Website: apple
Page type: payment
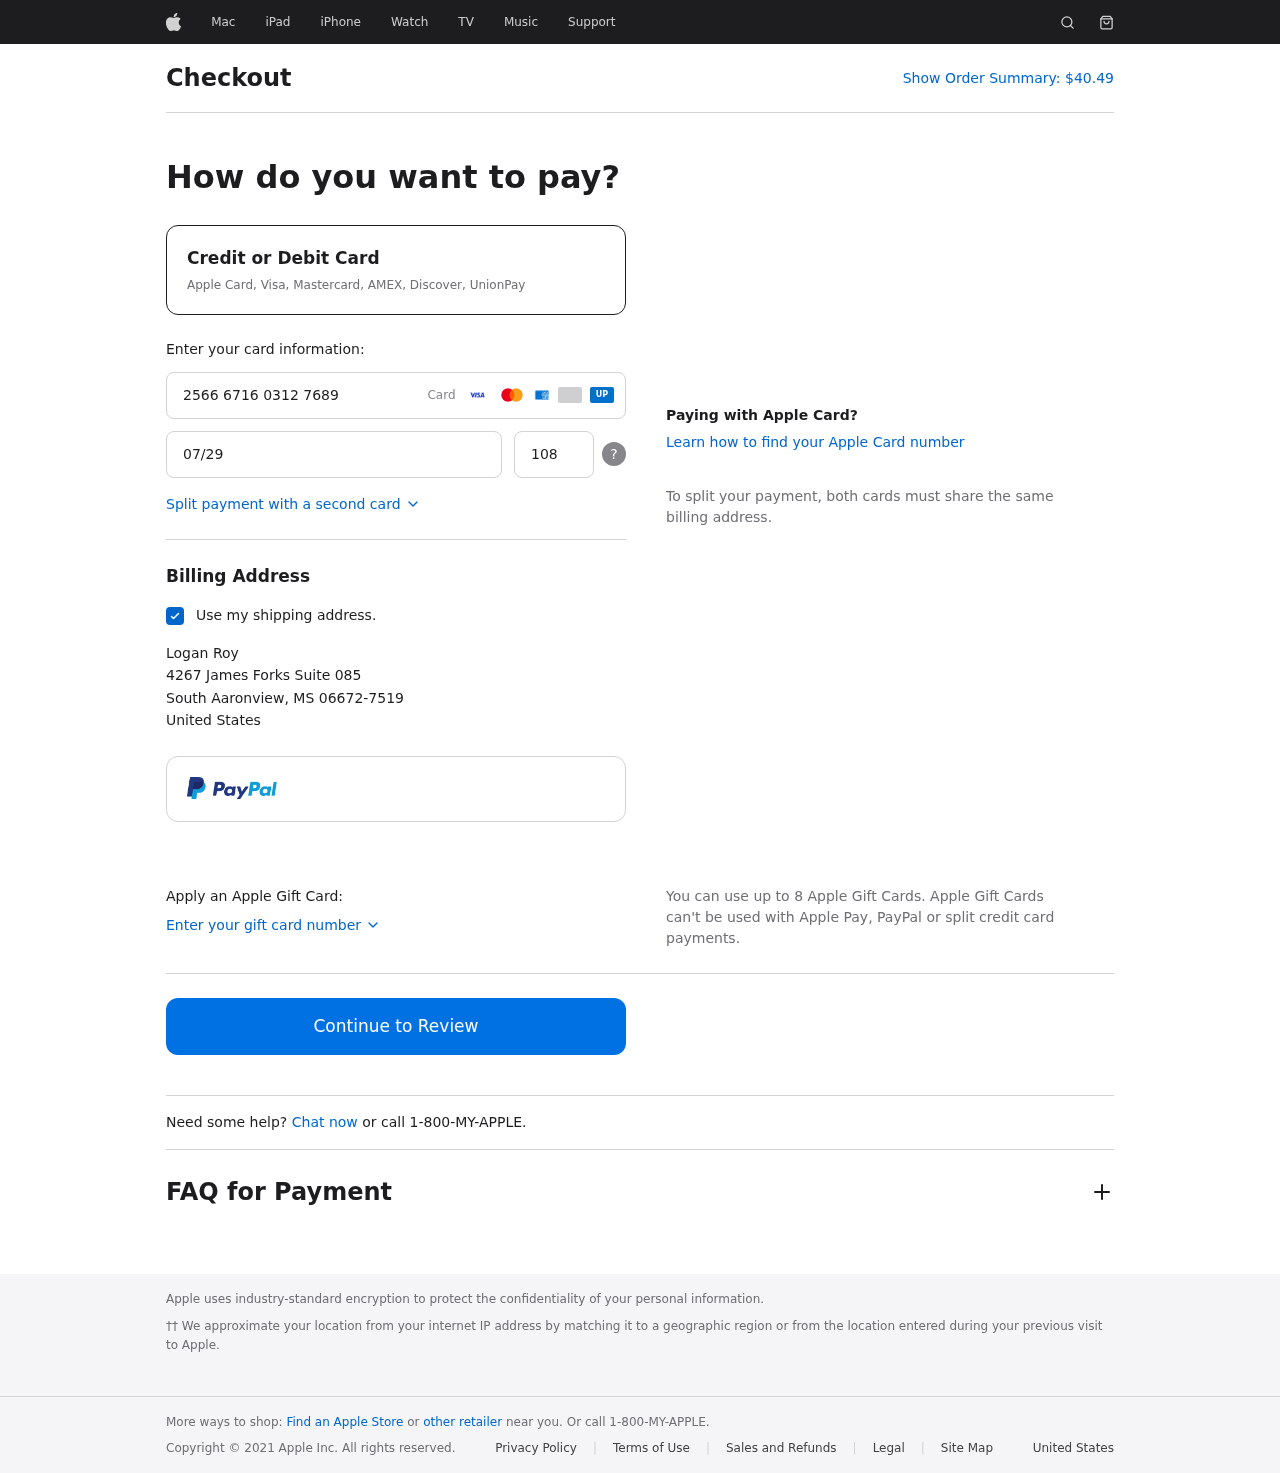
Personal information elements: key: PII_CARD_CVV
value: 108
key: PII_CARD_EXPIRY
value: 07/29
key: PII_CARD_NUMBER
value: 2566 6716 0312 7689
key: PII_CITY
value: South Aaronview
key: PII_COUNTRY
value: United States
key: PII_FULLNAME
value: Logan Roy
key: PII_POSTCODE_FULL
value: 06672-7519
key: PII_STATE_ABBR
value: MS
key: PII_STREET
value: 4267 James Forks Suite 085
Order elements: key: ORDER_TOTAL
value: $40.49